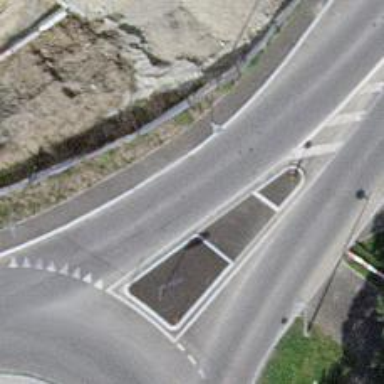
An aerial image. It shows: Unmarked crossing on the road.